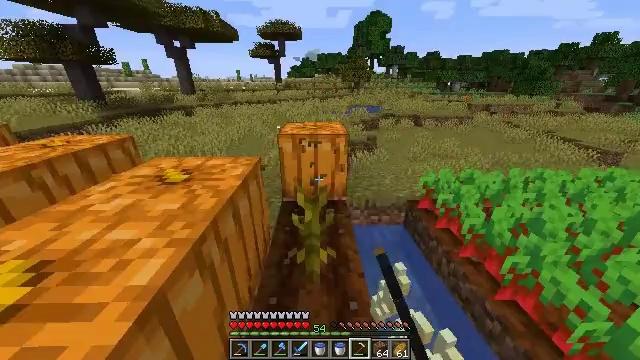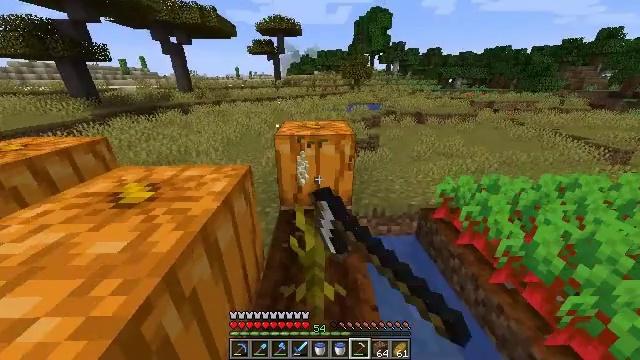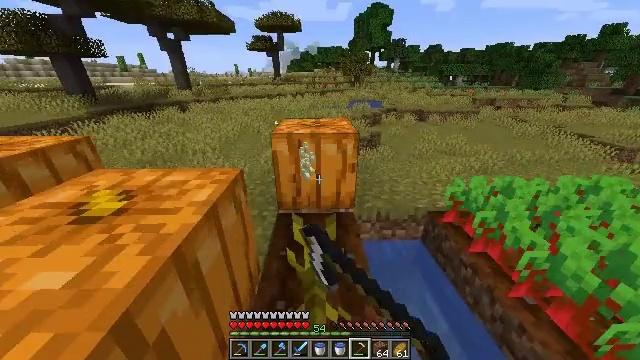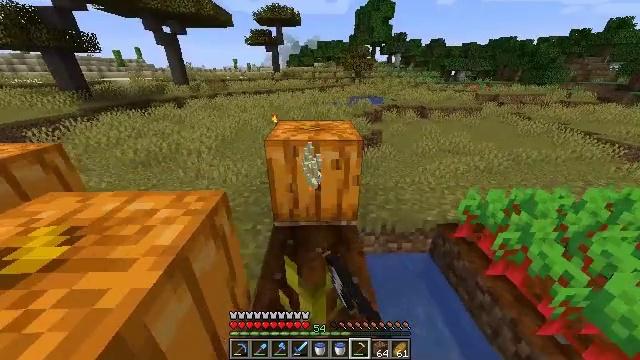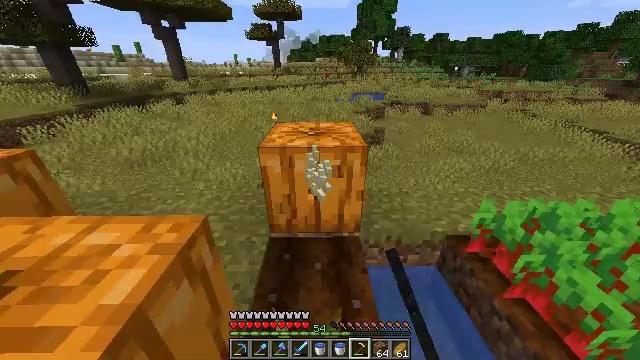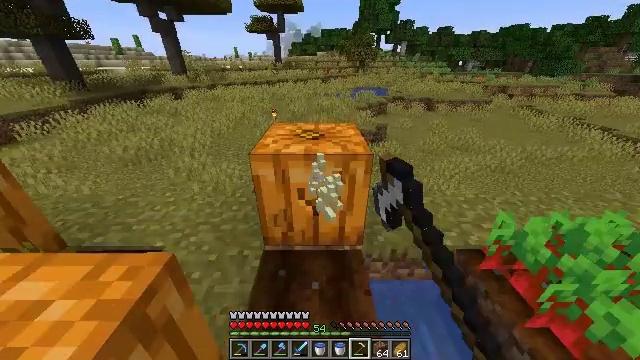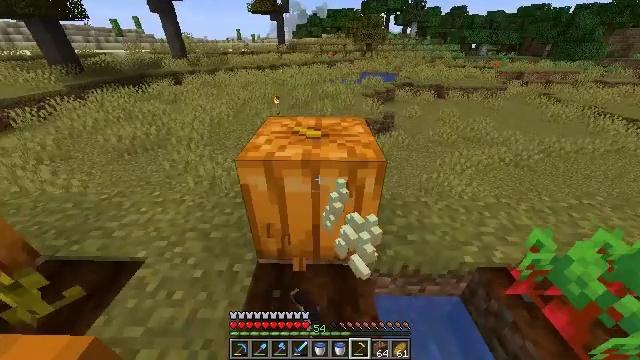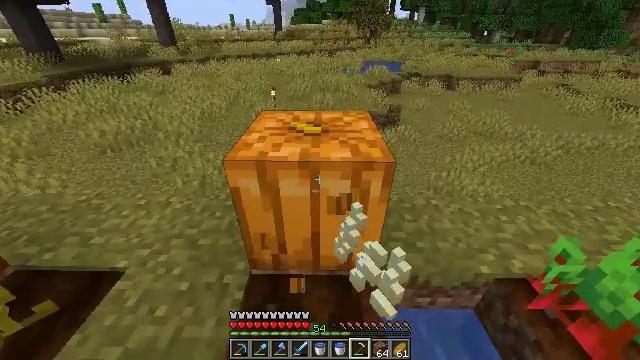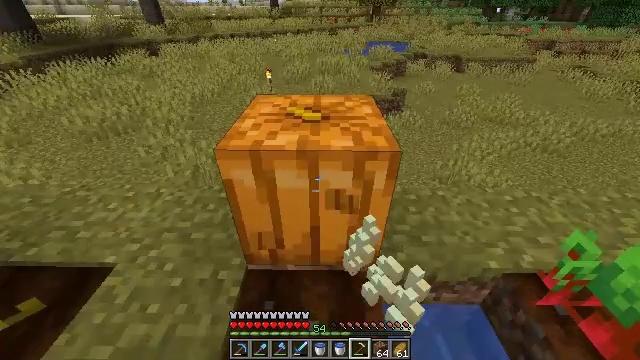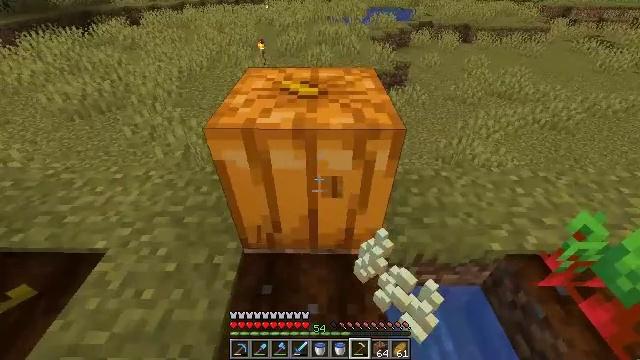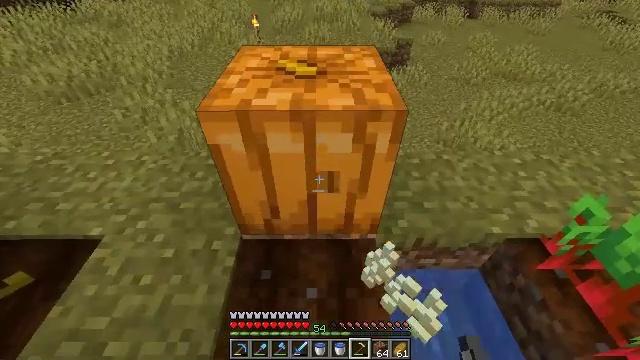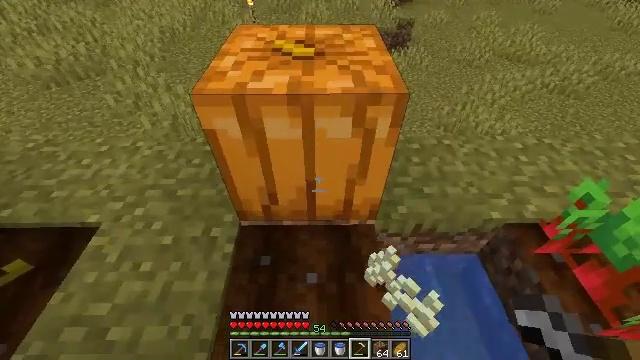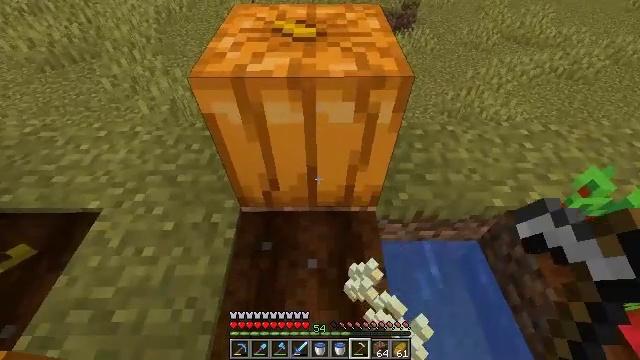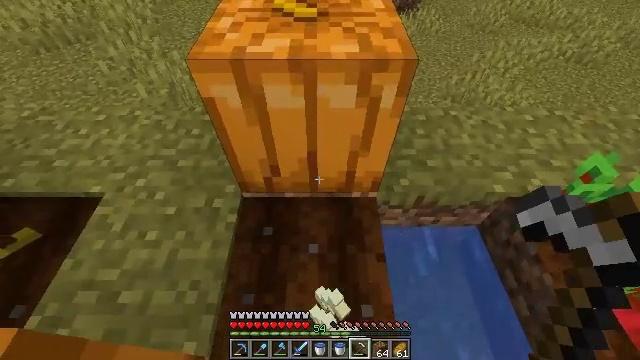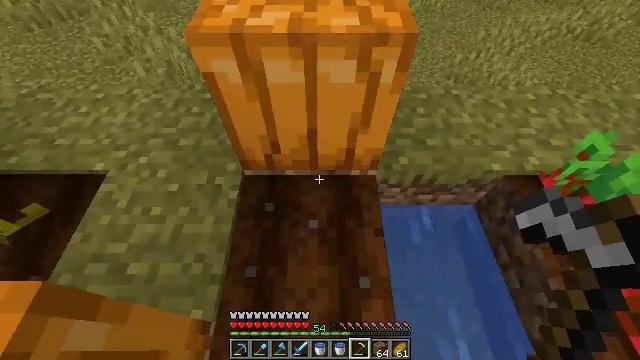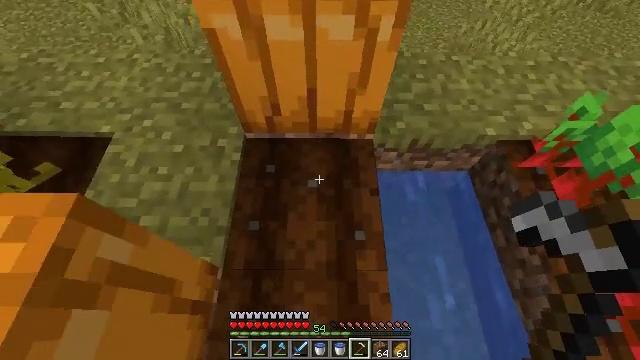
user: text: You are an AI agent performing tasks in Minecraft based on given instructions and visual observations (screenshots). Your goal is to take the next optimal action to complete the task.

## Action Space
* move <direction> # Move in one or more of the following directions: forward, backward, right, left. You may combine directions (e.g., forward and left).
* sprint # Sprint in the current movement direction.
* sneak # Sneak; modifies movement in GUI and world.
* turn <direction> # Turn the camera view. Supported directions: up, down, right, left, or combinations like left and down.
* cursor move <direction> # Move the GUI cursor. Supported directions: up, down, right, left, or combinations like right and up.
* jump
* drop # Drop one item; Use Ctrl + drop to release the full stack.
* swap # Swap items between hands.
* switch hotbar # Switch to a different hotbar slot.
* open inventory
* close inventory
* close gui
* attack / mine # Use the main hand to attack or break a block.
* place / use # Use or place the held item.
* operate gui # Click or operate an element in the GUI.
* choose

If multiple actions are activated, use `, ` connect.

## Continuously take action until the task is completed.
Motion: motion action
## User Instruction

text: Harvest the pumpkin stem by left-clicking.
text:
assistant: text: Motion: move forward, sprint, attack / mine
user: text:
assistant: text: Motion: move forward, sprint, attack / mine
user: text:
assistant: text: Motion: move forward, sprint, attack / mine
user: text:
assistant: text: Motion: move forward, sprint, attack / mine
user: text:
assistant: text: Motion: move forward, turn down, attack / mine
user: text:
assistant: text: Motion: turn left and down
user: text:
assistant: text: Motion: no_op
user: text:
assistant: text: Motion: turn down
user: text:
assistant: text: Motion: turn down
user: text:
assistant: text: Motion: turn down
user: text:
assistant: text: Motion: turn down
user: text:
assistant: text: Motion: turn down
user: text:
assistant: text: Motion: turn down
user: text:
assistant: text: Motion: move back, turn down
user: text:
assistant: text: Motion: move back, turn down
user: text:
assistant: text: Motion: move back, turn down
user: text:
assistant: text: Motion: move back, turn down
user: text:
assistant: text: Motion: move back, turn down
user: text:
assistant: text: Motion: move back, attack / mine
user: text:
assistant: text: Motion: attack / mine
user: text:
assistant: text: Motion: attack / mine
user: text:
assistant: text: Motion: turn up, attack / mine
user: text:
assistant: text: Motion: turn up
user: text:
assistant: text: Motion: move forward, turn up
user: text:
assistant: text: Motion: move forward, turn up
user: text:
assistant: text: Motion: move forward, turn up
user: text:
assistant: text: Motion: move forward, turn up
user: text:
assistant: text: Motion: move forward
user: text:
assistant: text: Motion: turn down
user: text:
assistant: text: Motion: turn down